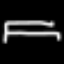
Label: bed